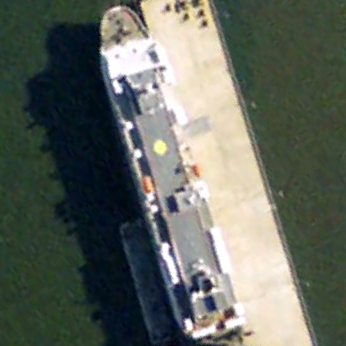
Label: civil